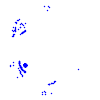
Particle: kaon